Field crop: maize
Growth stage: 2
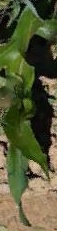
Species: maize